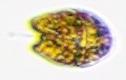
Label: Akashiwo